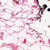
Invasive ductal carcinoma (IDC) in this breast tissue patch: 0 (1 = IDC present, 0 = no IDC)